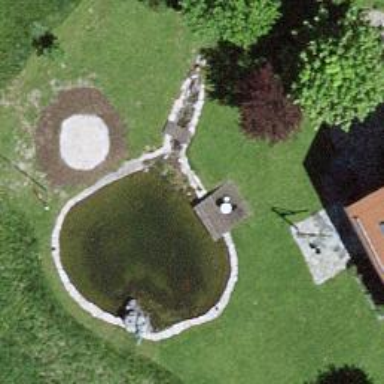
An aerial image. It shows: Serene pond surrounded by nature.